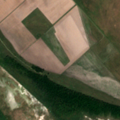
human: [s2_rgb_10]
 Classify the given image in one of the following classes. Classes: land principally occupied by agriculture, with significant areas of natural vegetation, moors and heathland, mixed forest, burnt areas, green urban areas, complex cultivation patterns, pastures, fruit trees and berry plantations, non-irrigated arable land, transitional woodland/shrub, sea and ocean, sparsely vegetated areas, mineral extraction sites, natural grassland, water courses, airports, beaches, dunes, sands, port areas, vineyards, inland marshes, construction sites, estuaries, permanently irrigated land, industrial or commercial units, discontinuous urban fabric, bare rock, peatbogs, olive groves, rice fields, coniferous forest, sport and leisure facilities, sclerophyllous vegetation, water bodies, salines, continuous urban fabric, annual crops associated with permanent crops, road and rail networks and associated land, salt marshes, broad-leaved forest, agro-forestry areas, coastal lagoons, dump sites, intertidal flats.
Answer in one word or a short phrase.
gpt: non-irrigated arable land, broad-leaved forest, natural grassland, inland marshes